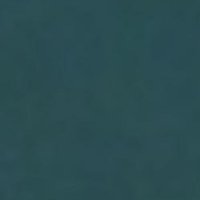
EUNIS habitat code: 14
Species observed at this site:
Podiceps cristatus